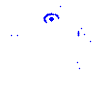
Particle: proton